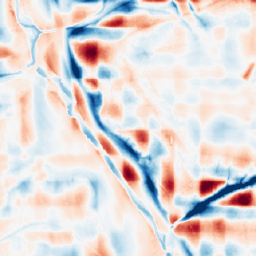
Category: wavelet
Decomposition family: wavelet_reverse_biorthogonal
Decomposition parameters: wavelet: rbio1.3
level: 5
Upsampling method: nearest
Upsampling parameters: scale: 2
Upsampling scale: 2